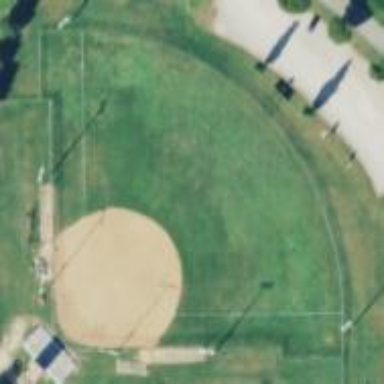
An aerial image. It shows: Baseball pitch for leisure and sports activities.